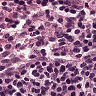
Metastatic tissue present: no